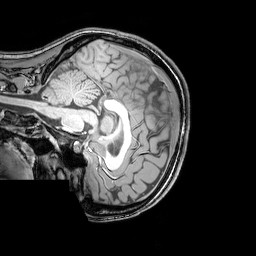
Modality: T1w
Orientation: sagittal
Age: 23
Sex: female
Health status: healthy
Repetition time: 0.081 s
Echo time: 0.037 s